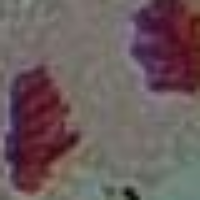
Label: telophase